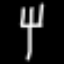
Label: fork